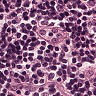
Metastatic tissue present: no